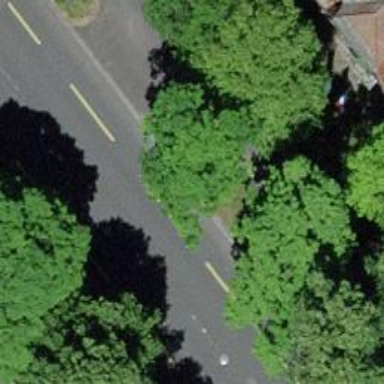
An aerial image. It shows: Avenue lined with trees.